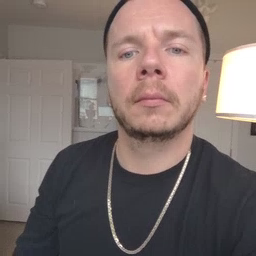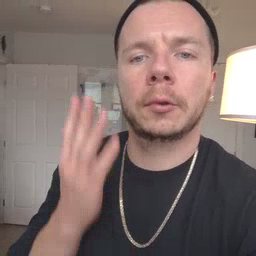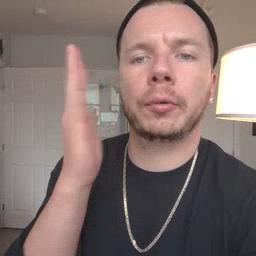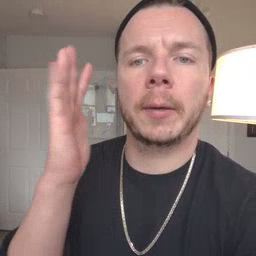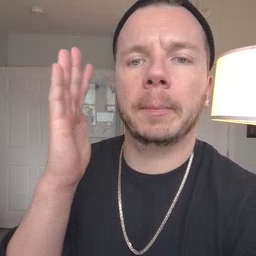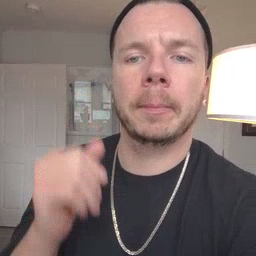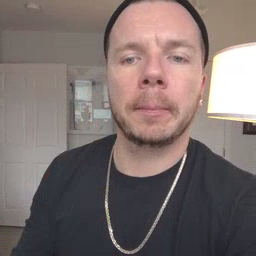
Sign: tree